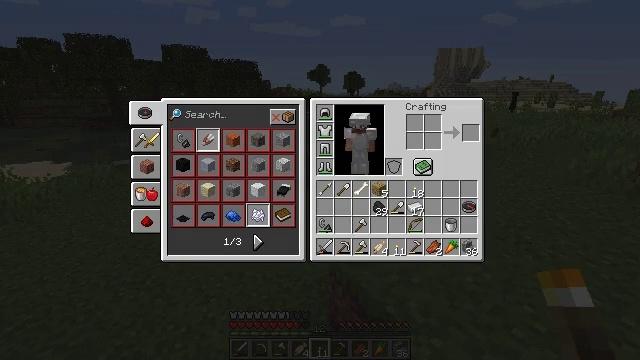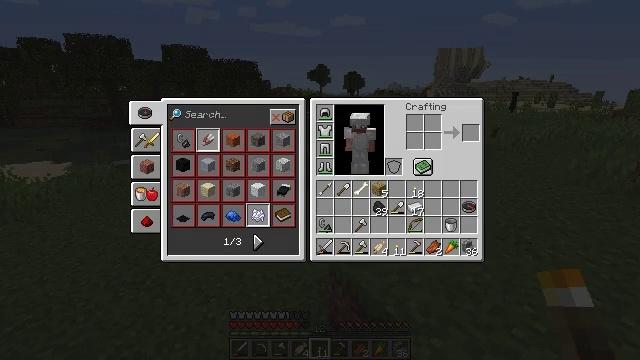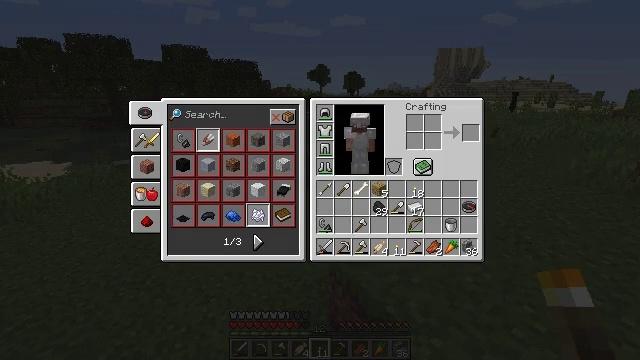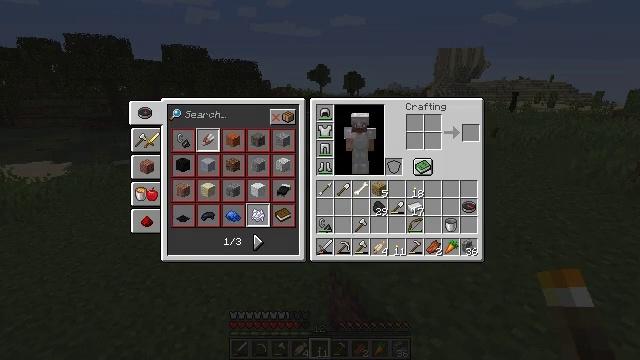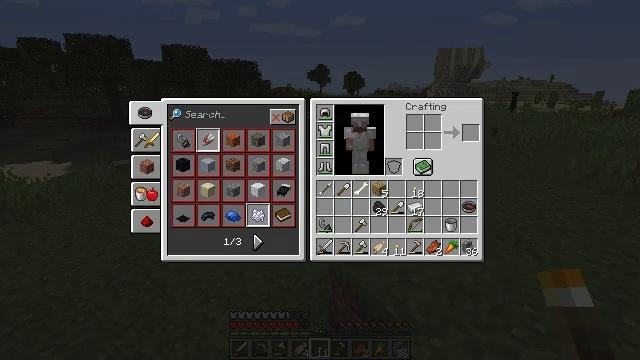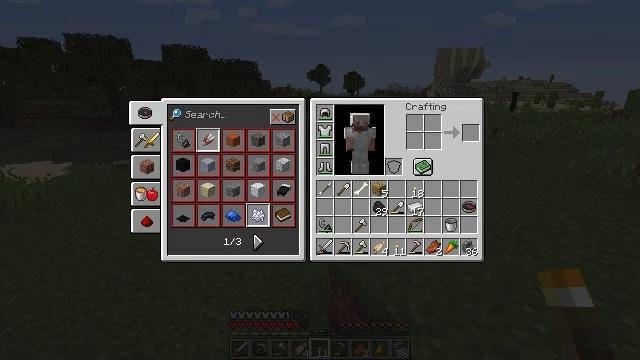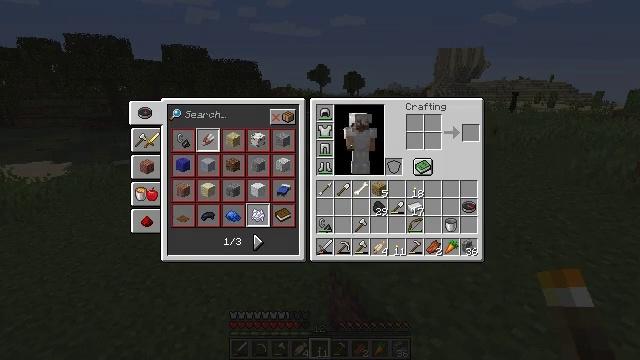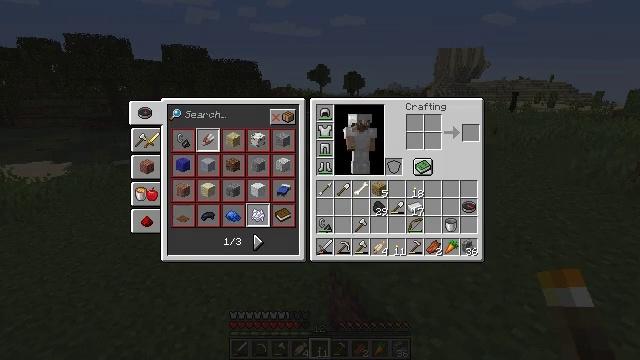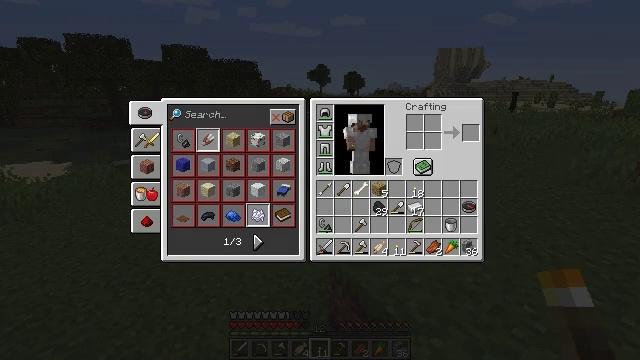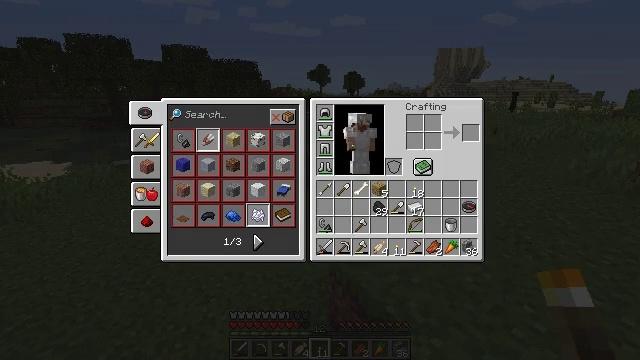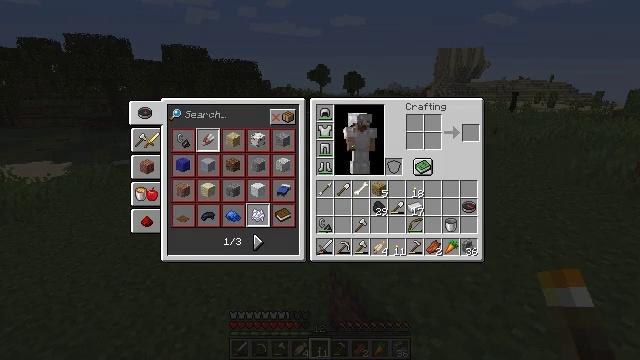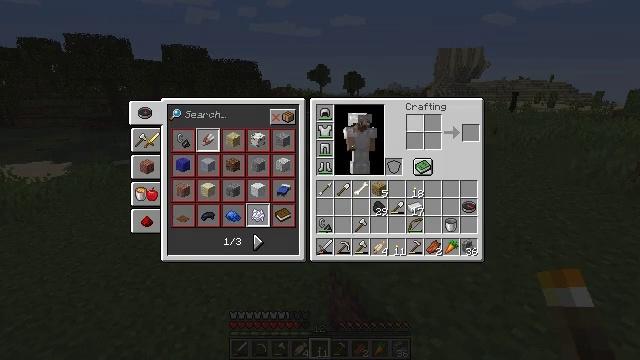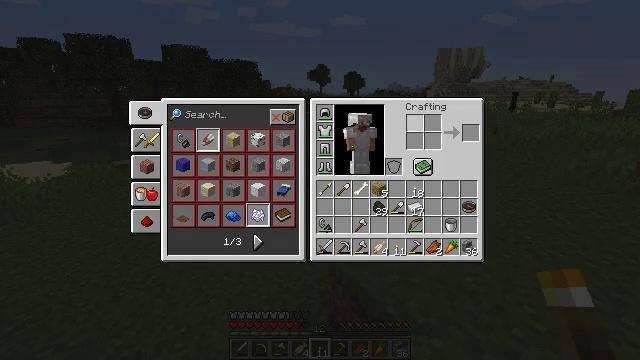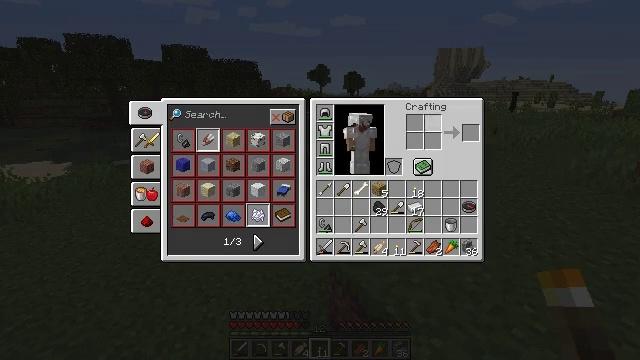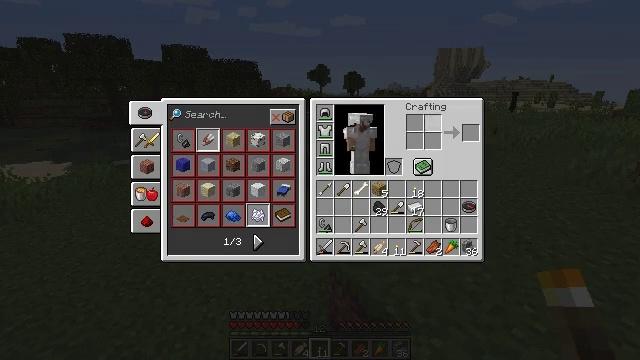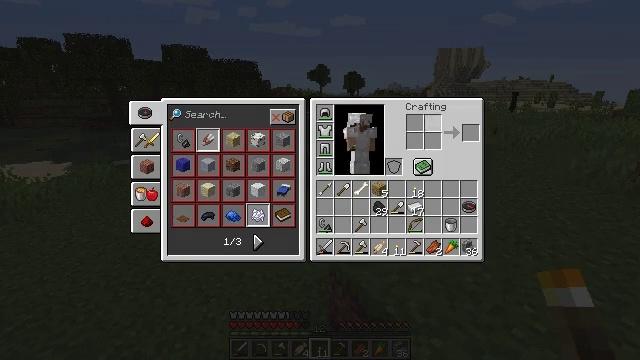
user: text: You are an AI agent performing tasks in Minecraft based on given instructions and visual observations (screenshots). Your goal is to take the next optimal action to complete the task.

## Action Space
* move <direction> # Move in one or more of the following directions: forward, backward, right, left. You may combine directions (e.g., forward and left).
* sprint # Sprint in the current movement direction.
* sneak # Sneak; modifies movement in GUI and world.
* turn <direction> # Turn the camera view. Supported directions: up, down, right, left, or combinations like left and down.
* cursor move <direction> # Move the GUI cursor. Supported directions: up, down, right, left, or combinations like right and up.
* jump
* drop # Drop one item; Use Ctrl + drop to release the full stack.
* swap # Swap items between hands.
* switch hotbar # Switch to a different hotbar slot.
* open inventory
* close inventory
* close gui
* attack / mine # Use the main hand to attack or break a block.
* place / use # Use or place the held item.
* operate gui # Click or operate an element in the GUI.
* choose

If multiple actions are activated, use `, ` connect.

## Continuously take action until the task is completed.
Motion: motion action
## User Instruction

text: Drop a torch.
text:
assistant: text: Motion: no_op
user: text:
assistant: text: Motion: no_op
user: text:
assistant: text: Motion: no_op
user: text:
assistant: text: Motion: turn right
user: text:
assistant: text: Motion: turn right
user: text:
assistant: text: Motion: turn right
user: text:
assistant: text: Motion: turn right
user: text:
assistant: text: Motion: no_op
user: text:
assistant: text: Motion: no_op
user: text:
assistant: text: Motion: no_op
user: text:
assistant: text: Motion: no_op
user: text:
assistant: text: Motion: no_op
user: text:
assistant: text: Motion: turn right
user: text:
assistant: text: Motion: turn right
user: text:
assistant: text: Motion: no_op
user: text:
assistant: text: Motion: close inventory
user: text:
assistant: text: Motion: close inventory
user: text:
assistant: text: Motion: close inventory
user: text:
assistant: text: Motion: close inventory
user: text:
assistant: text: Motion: no_op
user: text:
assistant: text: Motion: no_op
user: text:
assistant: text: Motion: no_op
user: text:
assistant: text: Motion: no_op
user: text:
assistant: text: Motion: no_op
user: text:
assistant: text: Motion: no_op
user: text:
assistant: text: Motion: move forward
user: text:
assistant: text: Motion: move forward
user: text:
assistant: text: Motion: move forward
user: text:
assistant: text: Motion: move forward
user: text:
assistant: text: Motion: move forward